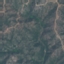
Land use / land cover: HerbaceousVegetation